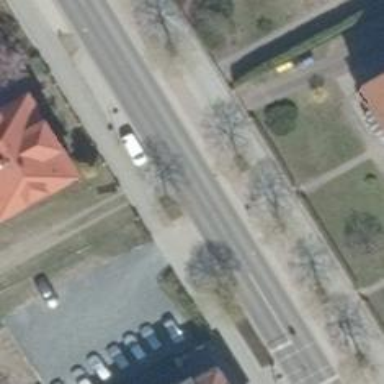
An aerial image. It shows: Street lined with deciduous broadleaved trees.